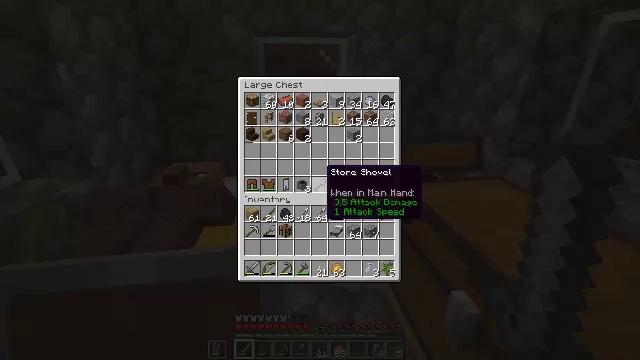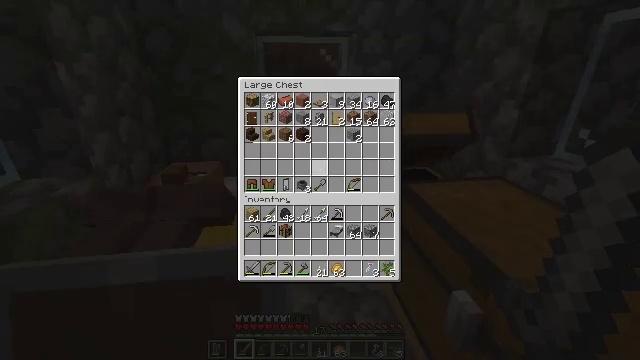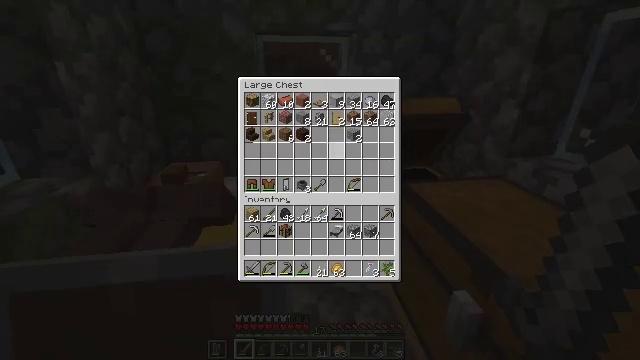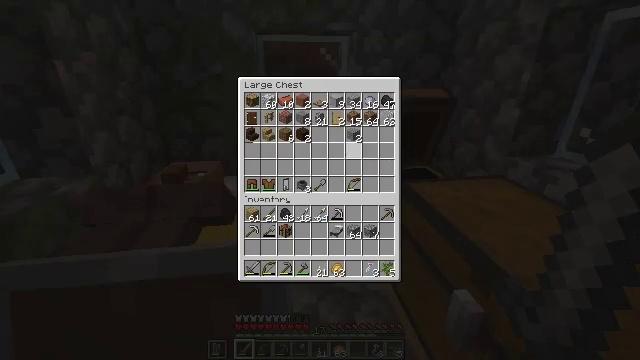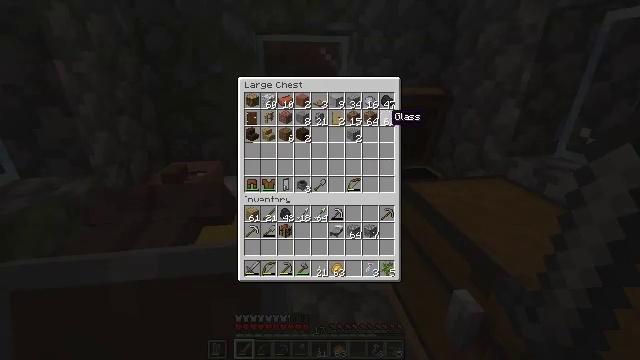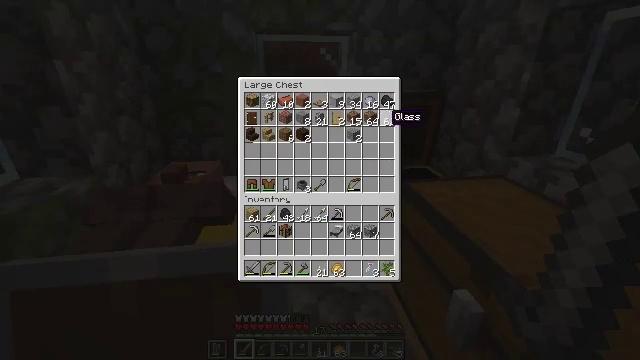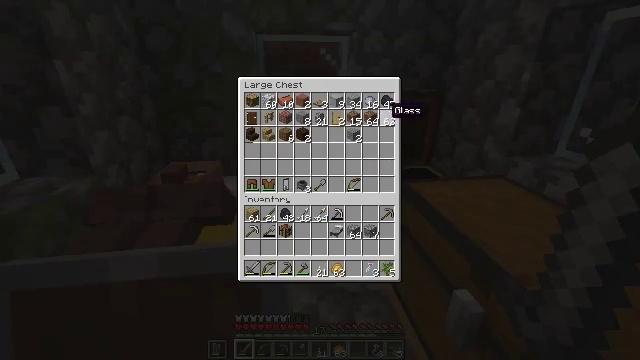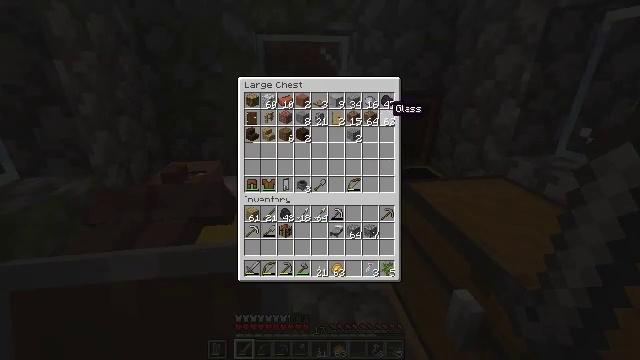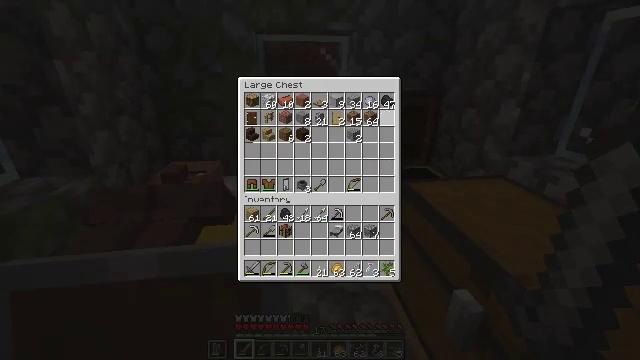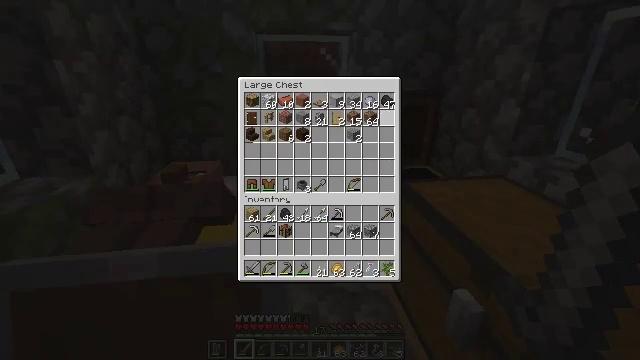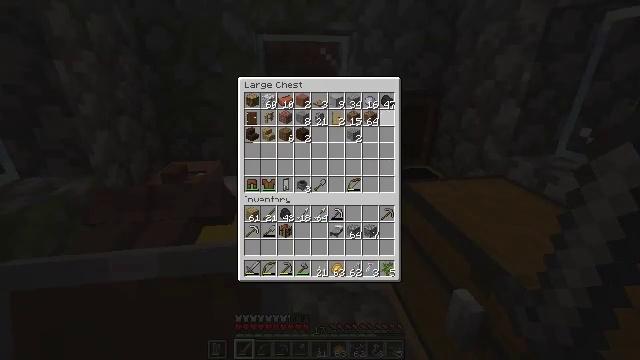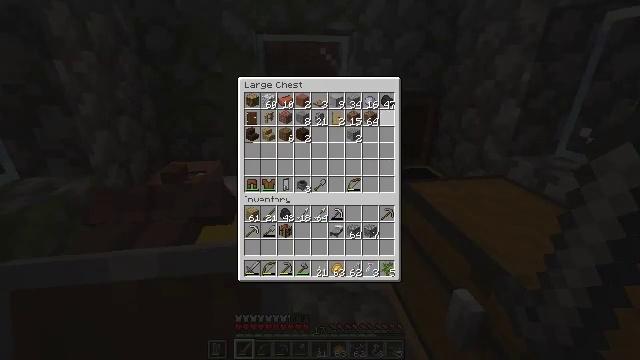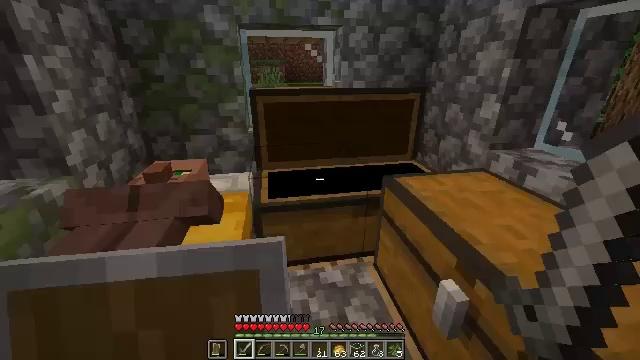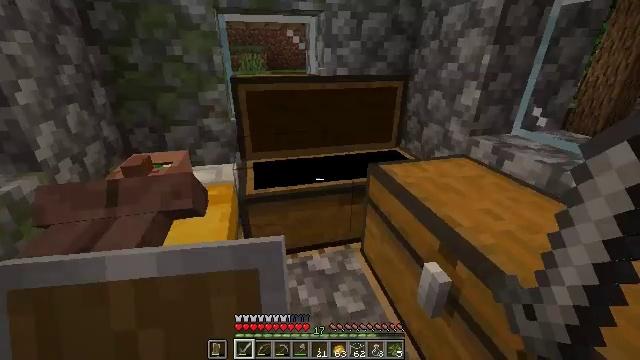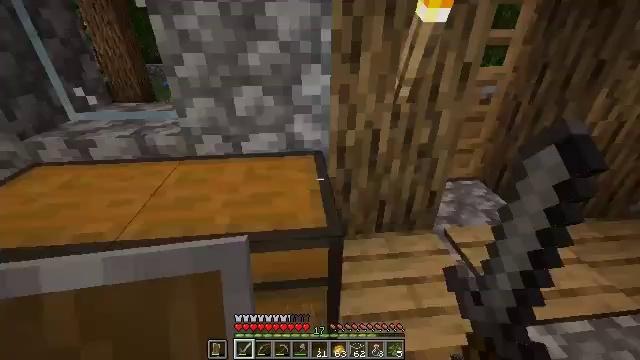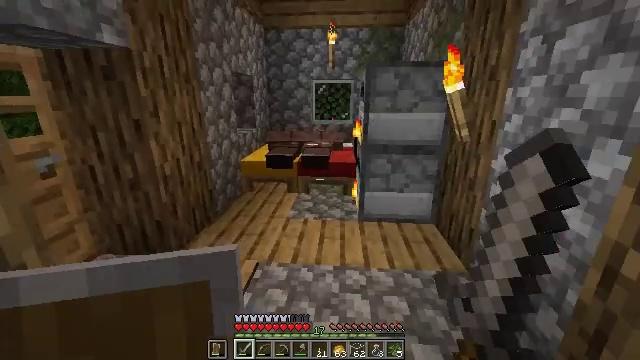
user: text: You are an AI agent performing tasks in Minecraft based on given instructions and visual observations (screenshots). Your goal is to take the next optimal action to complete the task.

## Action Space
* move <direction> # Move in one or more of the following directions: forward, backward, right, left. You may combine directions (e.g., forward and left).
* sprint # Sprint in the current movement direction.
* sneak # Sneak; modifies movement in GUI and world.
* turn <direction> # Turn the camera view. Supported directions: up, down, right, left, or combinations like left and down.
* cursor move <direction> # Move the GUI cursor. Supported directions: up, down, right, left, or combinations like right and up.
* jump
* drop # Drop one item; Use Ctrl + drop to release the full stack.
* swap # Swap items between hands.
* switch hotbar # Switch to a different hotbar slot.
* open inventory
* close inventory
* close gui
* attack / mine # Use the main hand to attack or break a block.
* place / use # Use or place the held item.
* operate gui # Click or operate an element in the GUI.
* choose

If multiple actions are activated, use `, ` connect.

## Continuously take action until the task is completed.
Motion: motion action
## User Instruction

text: Create a glass bottle using three glass blocks.
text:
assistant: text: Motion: turn up
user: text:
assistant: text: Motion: turn right and up
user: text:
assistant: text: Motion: turn right and up
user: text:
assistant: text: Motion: sneak, turn right and up
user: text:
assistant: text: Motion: sneak
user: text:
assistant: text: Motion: sneak
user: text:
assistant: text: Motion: sneak
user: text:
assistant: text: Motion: sneak, attack / mine
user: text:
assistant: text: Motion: sneak, attack / mine
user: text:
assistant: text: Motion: sneak
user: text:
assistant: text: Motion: no_op
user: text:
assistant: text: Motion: turn right
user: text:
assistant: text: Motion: turn right and down
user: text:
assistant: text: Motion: turn right and down
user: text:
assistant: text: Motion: move forward, turn right and up
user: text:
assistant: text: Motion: move forward
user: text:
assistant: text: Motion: move forward
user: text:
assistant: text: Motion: move forward, turn down
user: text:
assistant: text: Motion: move forward
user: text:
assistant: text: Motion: move forward
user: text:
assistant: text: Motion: move forward
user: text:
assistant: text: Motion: move forward
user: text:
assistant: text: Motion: move forward
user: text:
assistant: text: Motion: move forward
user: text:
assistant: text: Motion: move forward and move left, turn right
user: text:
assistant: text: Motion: move forward and move left, turn right
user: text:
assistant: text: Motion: move forward and move left, turn right
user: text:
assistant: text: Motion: move forward and move left, turn right
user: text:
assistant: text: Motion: move forward and move left, turn right
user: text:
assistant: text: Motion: move forward and move left, turn right and down